Question: I have a synchronization error in Android Studio.
I Use: 1.0.2 version from canary channel.
: I tried with version 2.2.1(downloaded from <URL> and self-download version.
: jdk1.8.0_05
I created a new project and the error is always the same:

> Error:Unable to find method
'org.objectweb.asm.ClassReader.getMaxStringLength()I'. Possible causes
for this unexpected error include:-
I tried resolve the issue with the , and , but nothing..
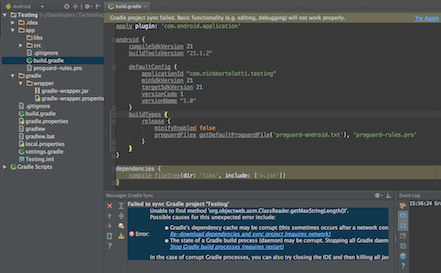
Answer: Delete the '.gradle' directories both in your home directory and at the top level of your project. Gradle's cache directoires aren't affected by the "Clear caches and restart" option.